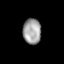
Tissue: prostate
Cell type: T cells
Senescence score: 0.1896
Nuclear area (px): 459
Mean DAPI intensity: 157.749